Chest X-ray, PA view. Patient: 57 years old, sex M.
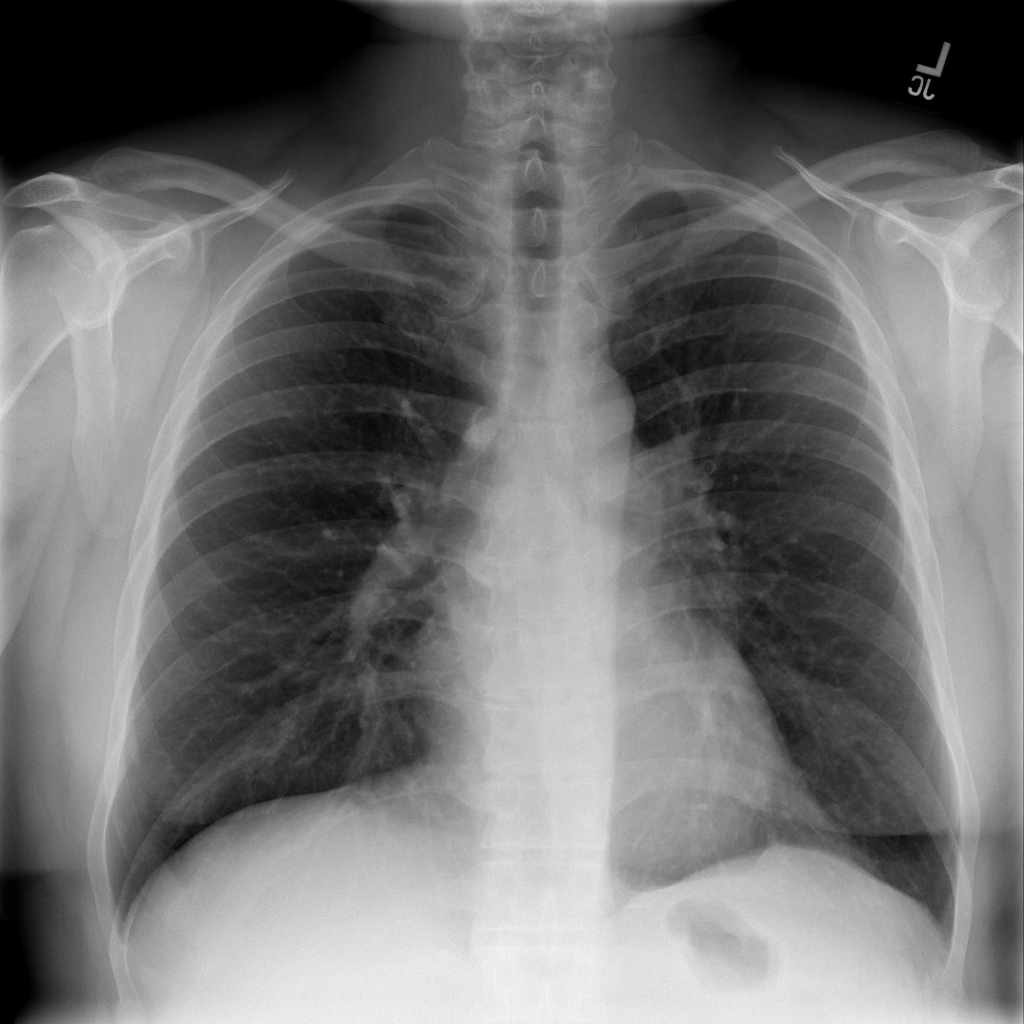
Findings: No Finding